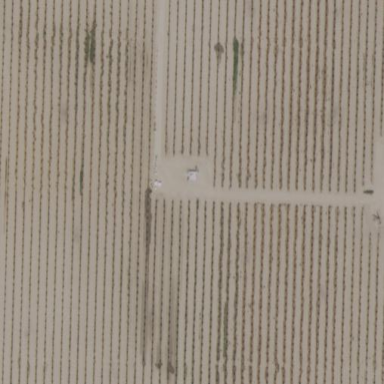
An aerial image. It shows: Vineyard where grapes are grown.